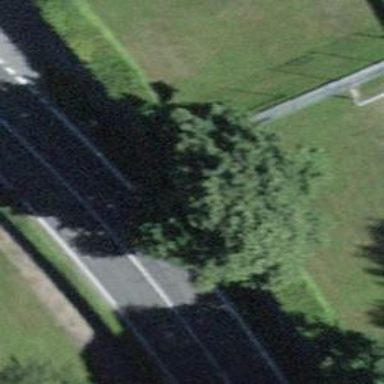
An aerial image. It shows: Footway with ground surface.